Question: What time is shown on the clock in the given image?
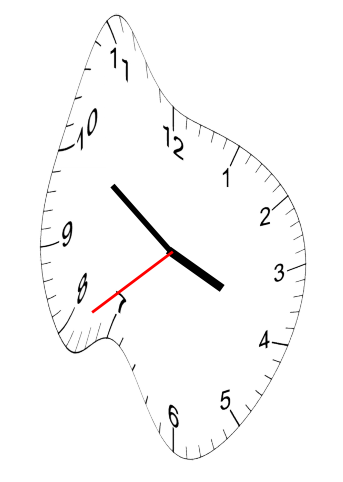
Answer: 03:50:39